Question: I have the following folder structure:

Now i want to access one of the files in this folder for this i have the following code:
'''
<?php
$log_directory = APP.'product_images/21/';
?>
<img src=<?php echo APP."product_images/"."firefox.png"; ?>>
</img>
'''
But when i try this it says file not found.
Btw i am using 'Cakephp v. 2.4' if that matters
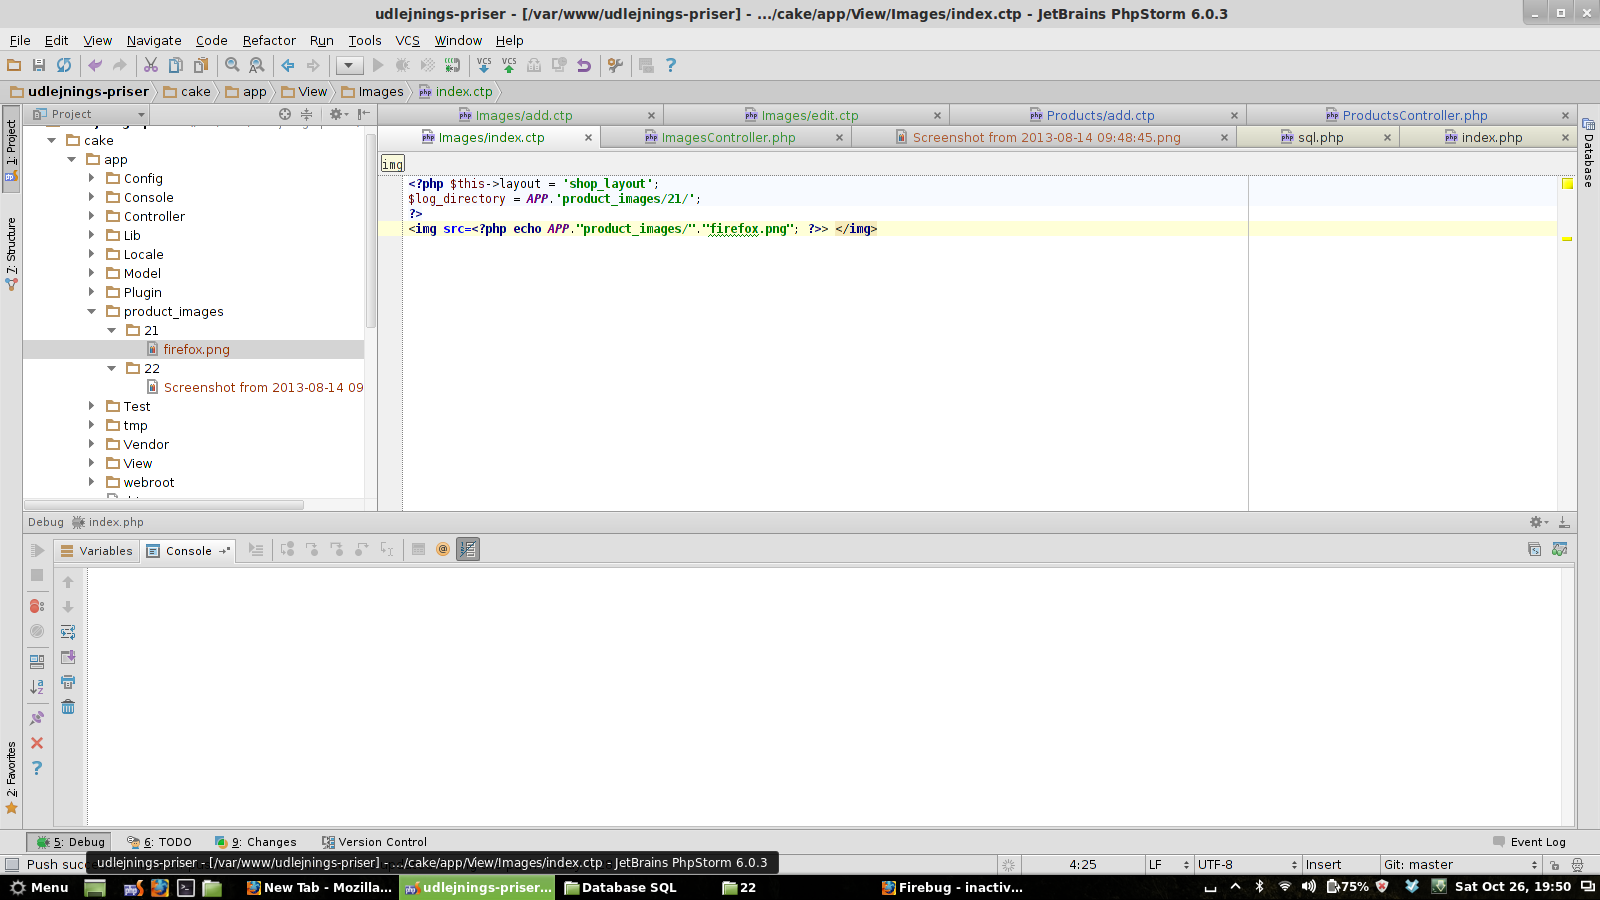
Answer: ## Only the webroot is web-accessible
For a file to be accessible via the web it must be underneath the webroot folder. This is enforced via the <URL> as the webroot is the document root. If this were not the case user's would be able to browser the 'tmp' 'Config' etc. directories potentially accessing sensitive information.
## how to access files not in the webroot
The simplest way to achieve that is to either move the files into the webroot - or create a symlink pointing at the files:
'''
$ cd app/webroot
$ ln -s ../product_images .
'''